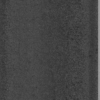
Label: dusty